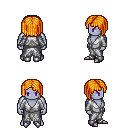
a pixel art fantasy rpg character, male body template, dark elf, purple skin, white robe, metal pants, light blonde pageboy hairstyle, metal boots, four views (front, back, left, right), 2x2 character sprite sheet, small pixel art, hard edges, no anti-aliasing